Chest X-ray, AP view. Patient: 18 years old, sex F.
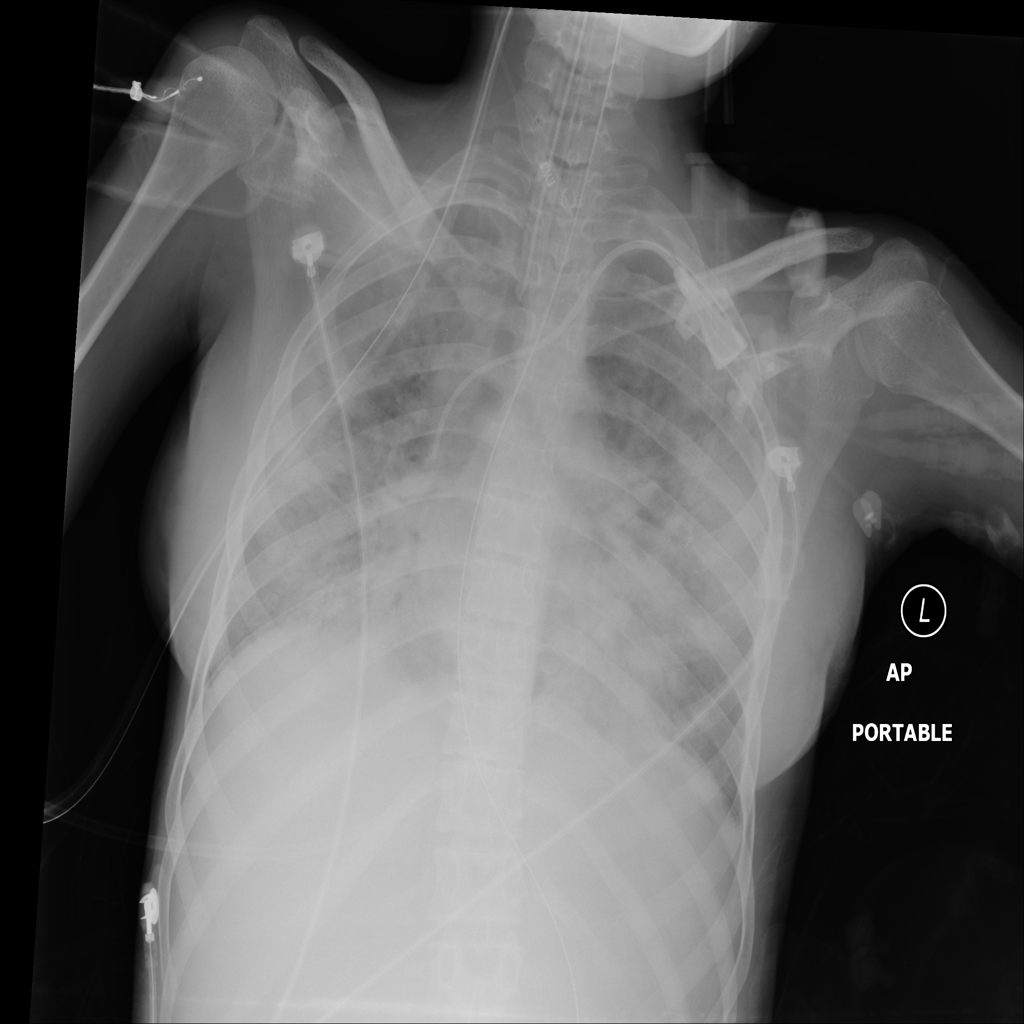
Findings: No Finding